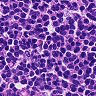
Metastatic tissue present: no